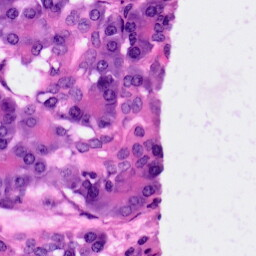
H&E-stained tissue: Pancreatic